Aerial crown-view tile of a tropical tree (Barro Colorado Island, Panama), acquired 20240611:
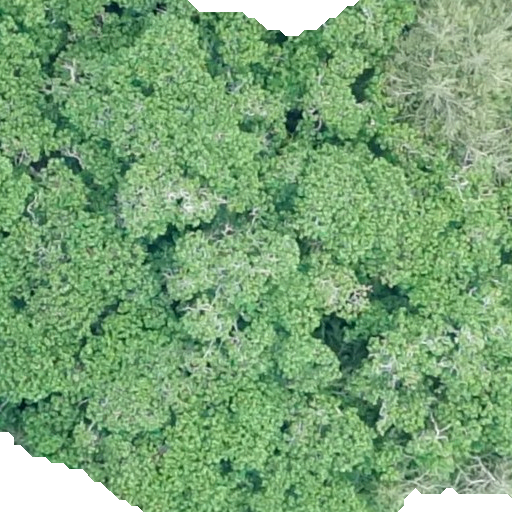
Species: Hura crepitans
GBIF accepted scientific name: Hura crepitans
Crown area: 545.208 m²